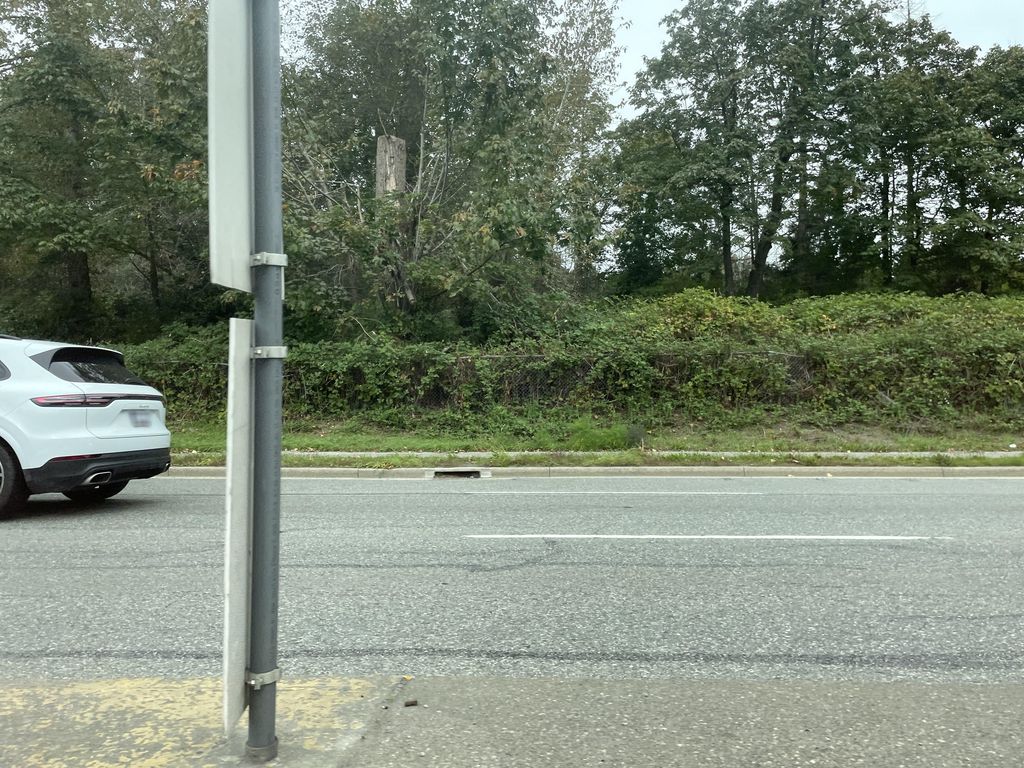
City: vancouver